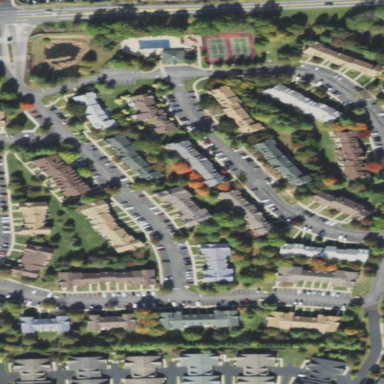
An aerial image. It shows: Condominium within residential area.